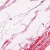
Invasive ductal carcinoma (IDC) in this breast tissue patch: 0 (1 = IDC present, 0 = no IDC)